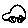
Label: car